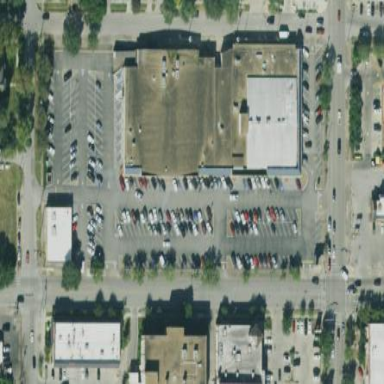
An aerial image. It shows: Retail area.